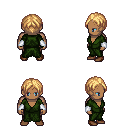
a pixel art fantasy rpg character, male body template, human, dark skin, green robe, gold greaves, light blonde parted hairstyle, white cloth bracers, brown shoes, four views (front, back, left, right), 2x2 character sprite sheet, small pixel art, hard edges, no anti-aliasing